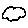
Label: cloud